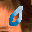
Label: 0